Field crop: maize
Growth stage: 1
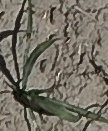
Species: sorghum